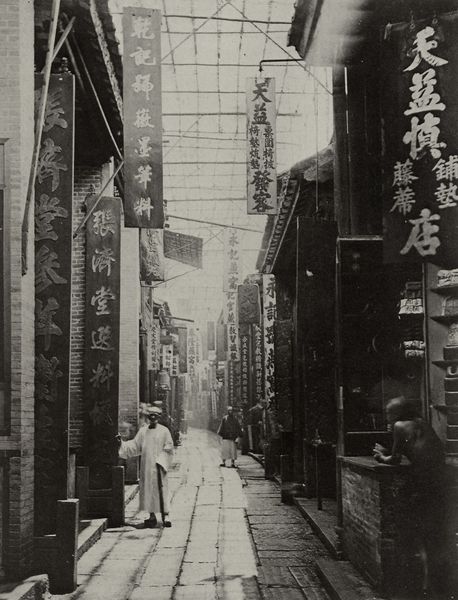
Titel: Arzneiengasse, Kanton
Künstler: John Thomson
Schlagwörter: mann, nackt, menschen, stadt, glas, grau, kleid, kleider, licht, männer, schwarz, strasse, weiss, zeichen, dach, gebäude, weg, architektur, häuser, gitter, stoff, händler, personen, japan, schrift, ansicht, fassaden, gasse, perspektive, pflaster, alter mann, fahne, dunst, nebel, amerika, geschäfte, läden, markt, schriftzug, werbung, dielen, banner, men, people, robes, white, black, empty, figures, old, robe, stufen, schriftzeichen, flucht, foto, fotografie, photographie, eingang, eng, gang, orient, asien, schwarz-weiß, photo, china, fluchtpunkt, man, stone, street, bambus, narrow, road, bänder, black and white, fotographie, streben, writing, letters, scene, town, outside, banners, flags, plakate, fluchten, bricks, buildings, ceiling, menschne, signs, basar, bazar, chinese, asian, spruchbänder, kaligrafie, kaligraphie, market, stoffbahnen, alley, photograph, schriftbanner, glaerie, ladenpassage, text, india, chinatown, firmen, street scene, shops, cobblestone, vendors, inside, ally, commerce, 19. jahrhundert, teiiche, schritzeichen, stffe, paved, indoors, asia, deserted, scrolls, korean, characters, market place, stalls, skylight, alleyway, roadway, china straße 1900, seller, booths, stals, bazaar, ceileng, flagstone